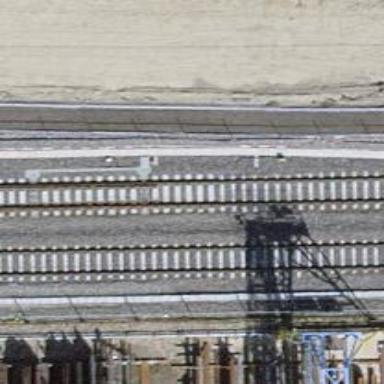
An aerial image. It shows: Railway switch.